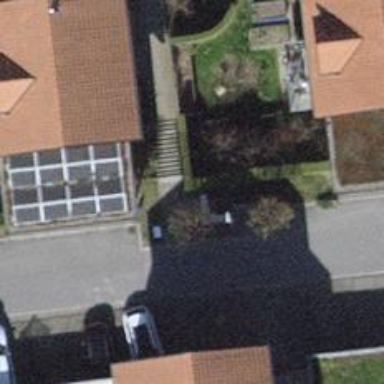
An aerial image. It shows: Set of steps on the road.